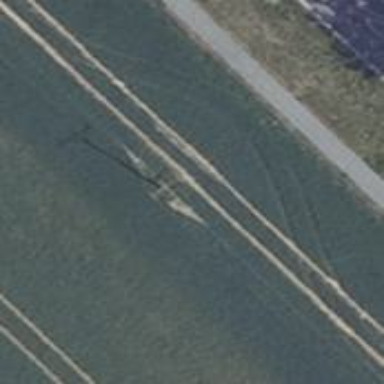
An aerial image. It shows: Power pole.